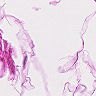
Metastatic tissue present: no